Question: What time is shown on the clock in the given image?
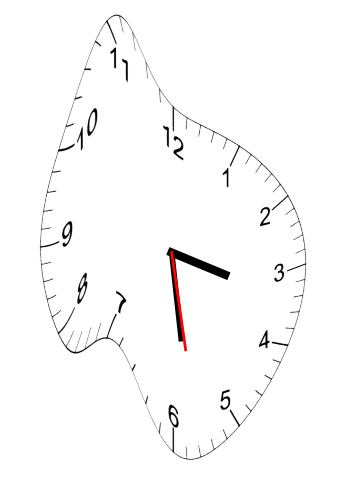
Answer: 03:28:28